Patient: sex F, age 76
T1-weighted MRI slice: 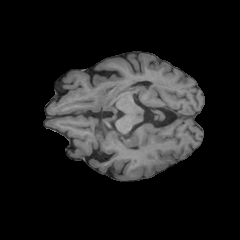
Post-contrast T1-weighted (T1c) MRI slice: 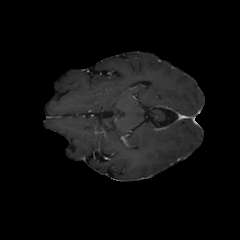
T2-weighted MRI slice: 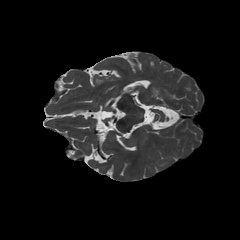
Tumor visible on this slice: no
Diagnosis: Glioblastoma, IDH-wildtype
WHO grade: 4